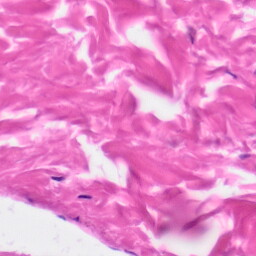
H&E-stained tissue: Skin